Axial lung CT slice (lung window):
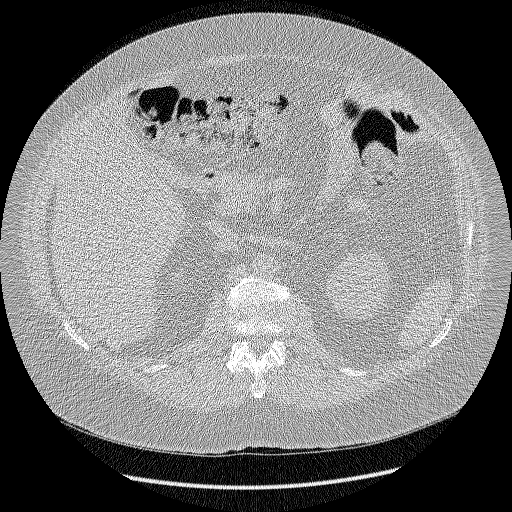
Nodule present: no